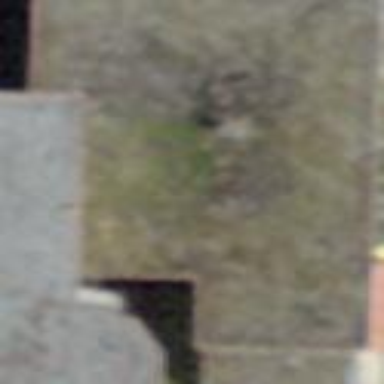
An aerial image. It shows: White building with flat roof made of gravel.